Question:
Hie, am using visual studio 2010 C#. i would like to populate my vehicle model combo box based on the vehicle make selected on the top combo box e.g if someone select a honda for the make, the second combo box should only populate honda models thus crv, legend, hrv etc. i have also created a 2008 SQL server database that contains two tables, 1 for vehicle makes and the other 1 for model. thanx
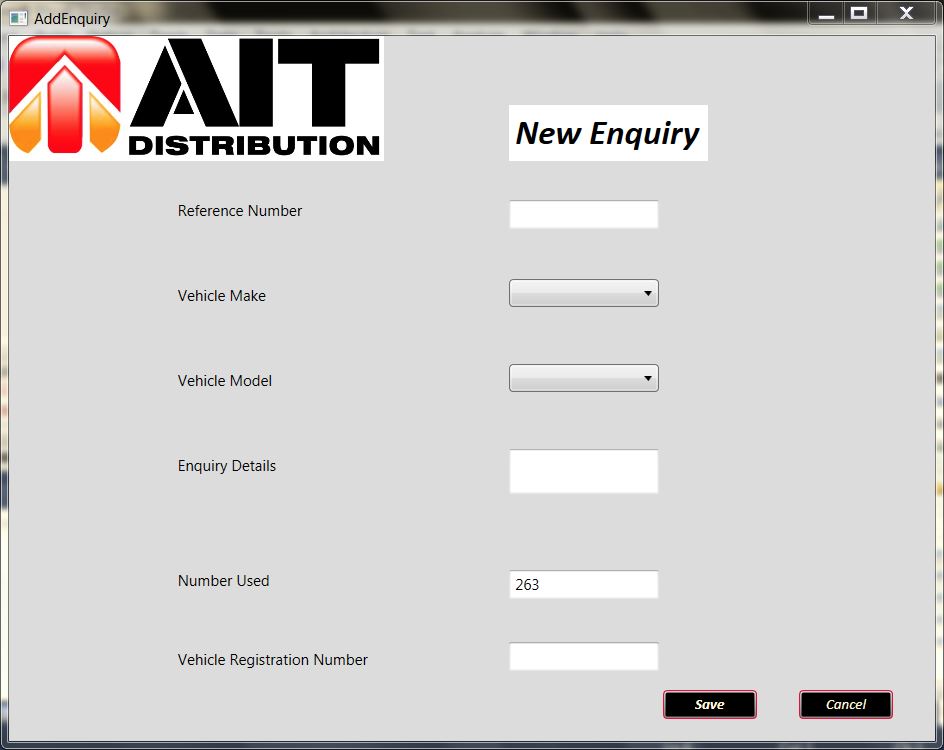
Answer: '''
if (ComboVehicleMake.SelectedValue != null && Convert.ToInt32(ComboVehicleMake.SelectedValue) == 27)
{
try
{
.......// bind the other combobox
'''